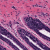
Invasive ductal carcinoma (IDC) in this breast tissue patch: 0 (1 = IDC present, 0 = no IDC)